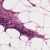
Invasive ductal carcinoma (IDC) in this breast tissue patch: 1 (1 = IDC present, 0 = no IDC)